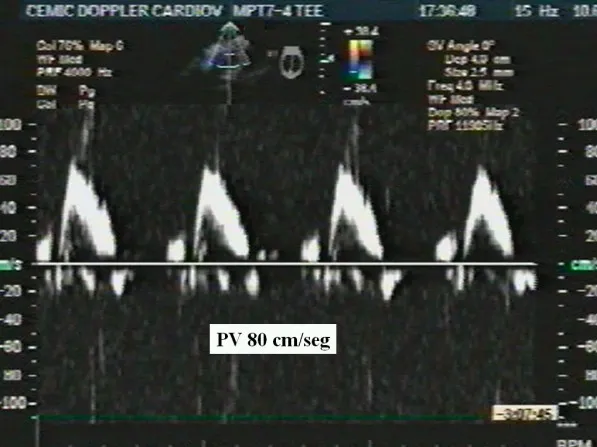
Evaluation with pulse wave Doppler of the right pulmonary artery showing normal flow velocity.
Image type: radiology (ultrasound)